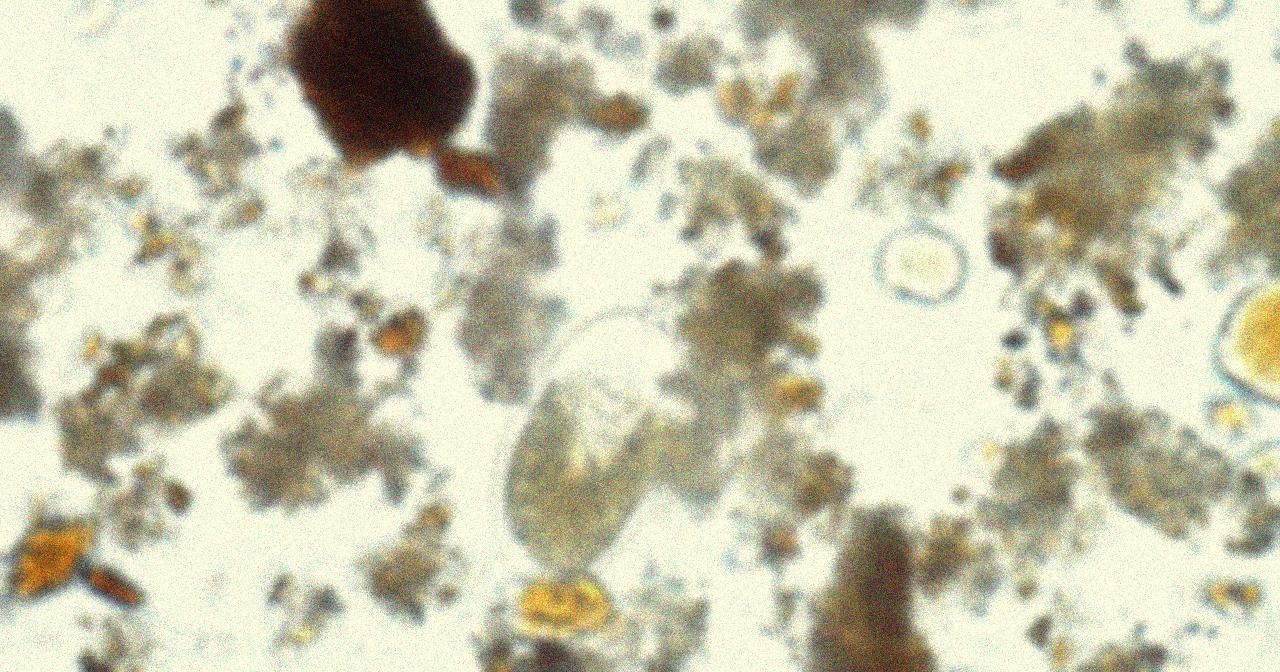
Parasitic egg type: Hookworm egg